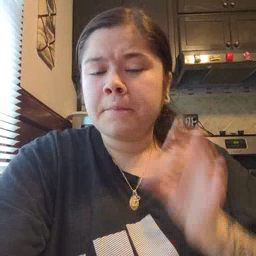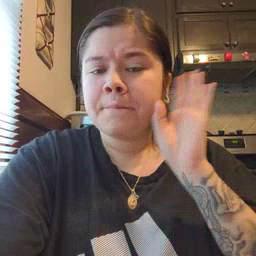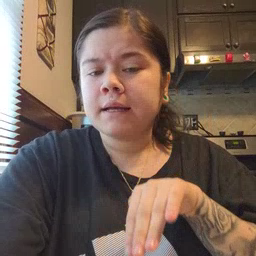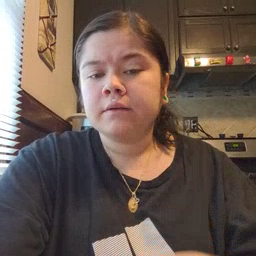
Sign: bee